Question: I am trying to hide any overflow that might occur when a guest makes a forum topic post. In the image below are a list of topics. I am having trouble with some output overflowing as it should while other output seems to want to cram on top of itself, thwarting my attempts at using overflow:hidden. The posts with the "W"'s and the "I"'s work fine when overflow:hidden is applied. But, for example, the post that says "Architects may be the one thing I can think of this time but...." crams on top of itself and overflow hidden has no effect. Here is the image. (I'm wonding if this has something to do with the fact that some posts have punctuation in them?)

Here is some of my CSS and HTML:
'''
#topic-area .topic {
position:relative;
width:998px;
padding-left:12px;
padding-right:12px;
border-bottom:1px dashed;
border-left:1px dashed;
border-right:1px dashed;
}
#topic-area .topic .cutoff {
font-family:courier;
position:relative;
top:0px;
width:500px;
height:60px;
float:left;
border:1px solid;
}
#topic-area .topic h3 {
float:left;
display: block;
position:relative;
}
#topic-area .topic a {
display: block;
position:relative;
}
'''
'''
#topic-area {
position:relative;
top:0px;
width:1024px;
}
#topic-area #topic-head {
position:relative;
width:1024px;
text-align:center;
border-bottom:1px dashed;
}
#topic-area #topic-head h2 {
line-height:0%;
text-decoration:underline;
}
#topic-area #topic-head a {
color:black;
text-decoration:none;
}
#topic-area #topic-head a:hover {
text-decoration:underline;
}
#topic-area .topic {
position:relative;
width:998px;
padding-left:12px;
padding-right:12px;
border-bottom:1px dashed;
border-left:1px dashed;
border-right:1px dashed;
}
#topic-area .topic .cutoff {
font-family:courier;
position:relative;
top:0px;
width:500px;
height:60px;
float:left;
border:1px solid;
overflow:hidden;
}
#topic-area .topic h3 {
float:left;
display: block;
position:relative;
}
#topic-area .topic a {
display: block;
position:relative;
}
#topic-area .topic a {
text-decoration:none;
color:black;
line-height:0%;
}
#topic-area .topic a:hover {
text-decoration:underline;
color:black;
}
#topic-area .topic .started-by {
position:relative;
color:grey;
font-size:.8em;
line-height:0%;
clear:both;
}
#topic-area .topic .replies-category {
font-size:.8em;
line-height:0%;
color:grey;
position:relative;
float:right;
text-align:right;
}
'''
'''
<div id="topic-area">
<div class="topic">
<div class="cutoff">
<h3><a href="#">EXAMPLE TITLE EXAMPLE TEXT EXAMPLE TEXT EXAMPLE TEXT EXAMPLE TEXT</a></h3>
</div>
<div class="replies-category">
<p>Replies: X</p>
<p>Category: EXAMPLE CATEGORY</p>
</div>
<p class="started-by">Started by Xname on Xdate</p>
</div>
<div class="topic">
<div class="cutoff">
<h3><a href="#">ANOTHER EXAMPLE WHERE TEXT MIGHT RUN OVER OUTSIDE THE BOX..............</a></h3>
</div>
<div class="replies-category">
<p>Replies: X</p>
<p>Category: EXAMPLE CATEGORY</p>
</div>
<p class="started-by">Started by Xname on Xdate</p>
</div>
</div>
'''
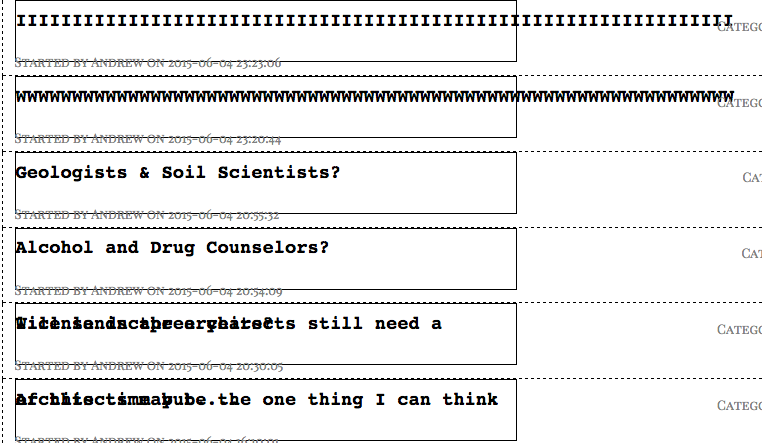
Answer: Your question is a bit unclear, so based on just qualified guess, you may consider using two CSS3 properties applied to the appropriate 'HTML' element ( 'div', 'h1', whatsoever):
'''
overflow-x:hidden;
white-space: nowrap;
'''
Hope this may help. Best regards,